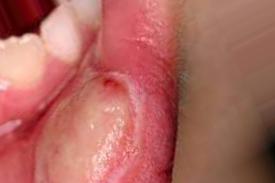
Condition: Mouth Ulcer